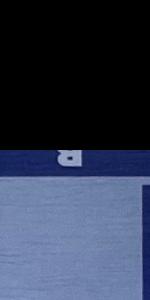
Label: Empty